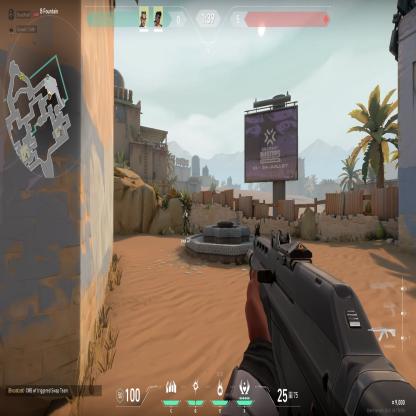
Label: teammate